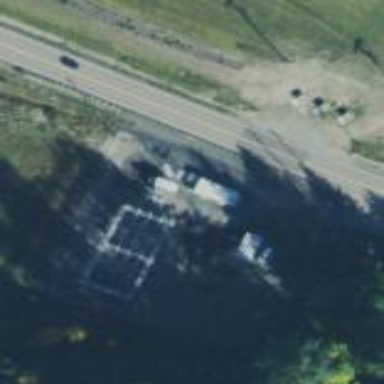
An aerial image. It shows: Distribution power substation secured by fence.